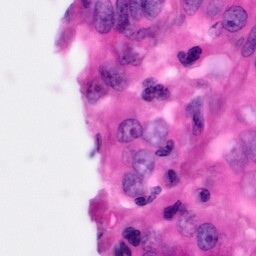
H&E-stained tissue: Pancreatic